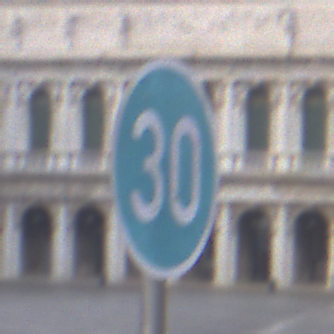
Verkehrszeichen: VorgeschriebeneMindestgeschwindigkeit
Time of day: SunriseSunset
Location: Outdoor (Urban)
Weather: PartlyCloudy
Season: NotSpecified
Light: Natural